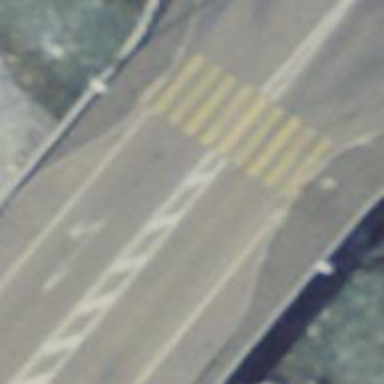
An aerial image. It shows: Footway on asphalt road with bridge. The crossing is marked with zebra stripes and has pedestrian island.